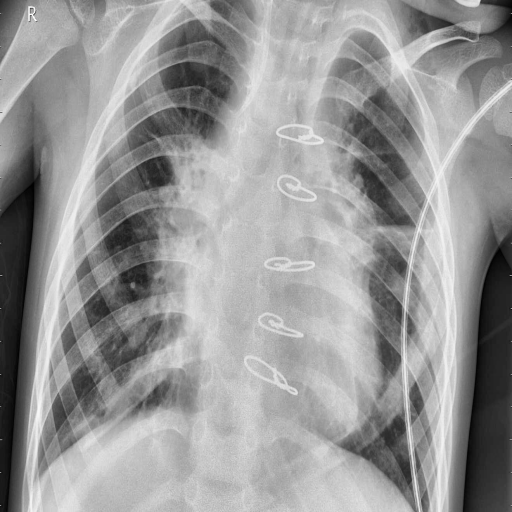
Finding: PNEUMONIA